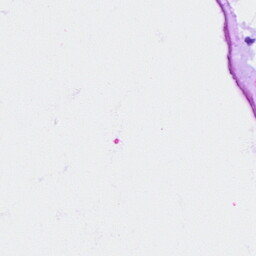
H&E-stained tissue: Ovarian